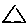
Label: triangle